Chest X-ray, PA view. Patient: 42 years old, sex M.
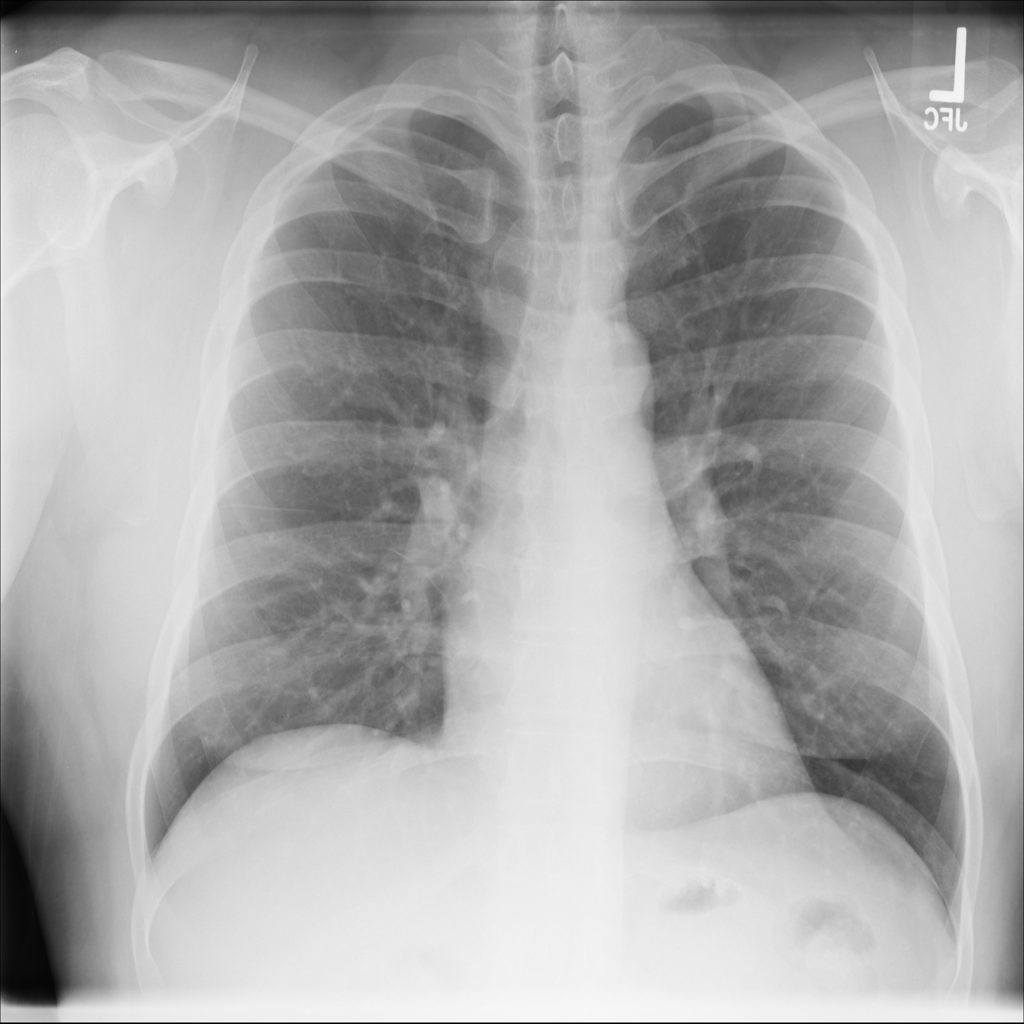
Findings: No Finding